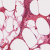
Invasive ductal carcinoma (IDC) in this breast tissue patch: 0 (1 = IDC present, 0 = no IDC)